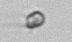
Label: nanoplankton_mix